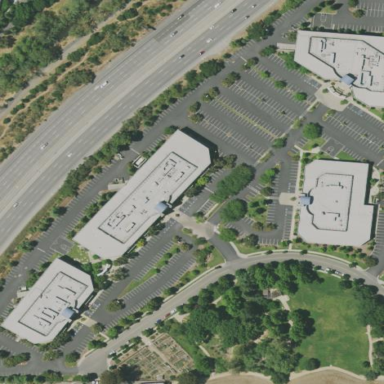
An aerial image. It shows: Commercial area.